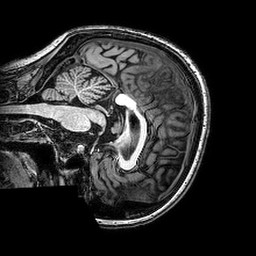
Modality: T1w
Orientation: sagittal
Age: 23
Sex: female
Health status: healthy
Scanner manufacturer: philips
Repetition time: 0.008149 s
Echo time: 0.00373 s